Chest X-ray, AP view. Patient: 76 years old, sex F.
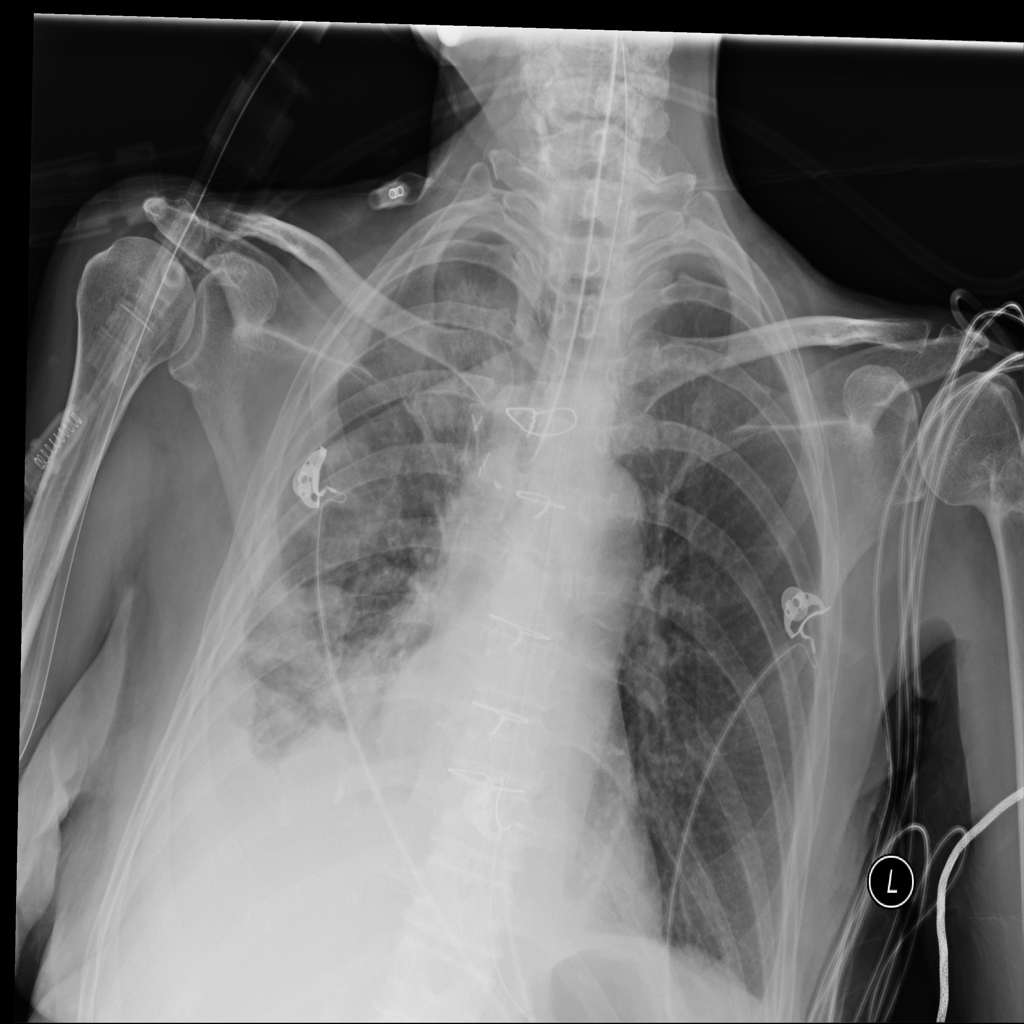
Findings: Nodule